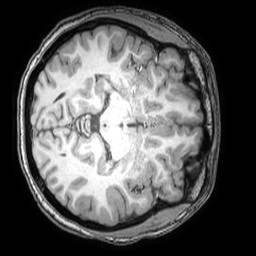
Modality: T1w
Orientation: axial
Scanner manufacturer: philips
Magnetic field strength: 3 T
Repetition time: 0.008 s
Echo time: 0.0035 s